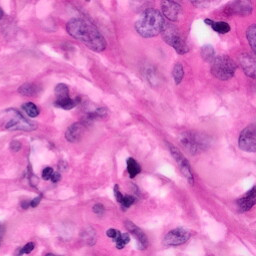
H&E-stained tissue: Pancreatic